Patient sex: M
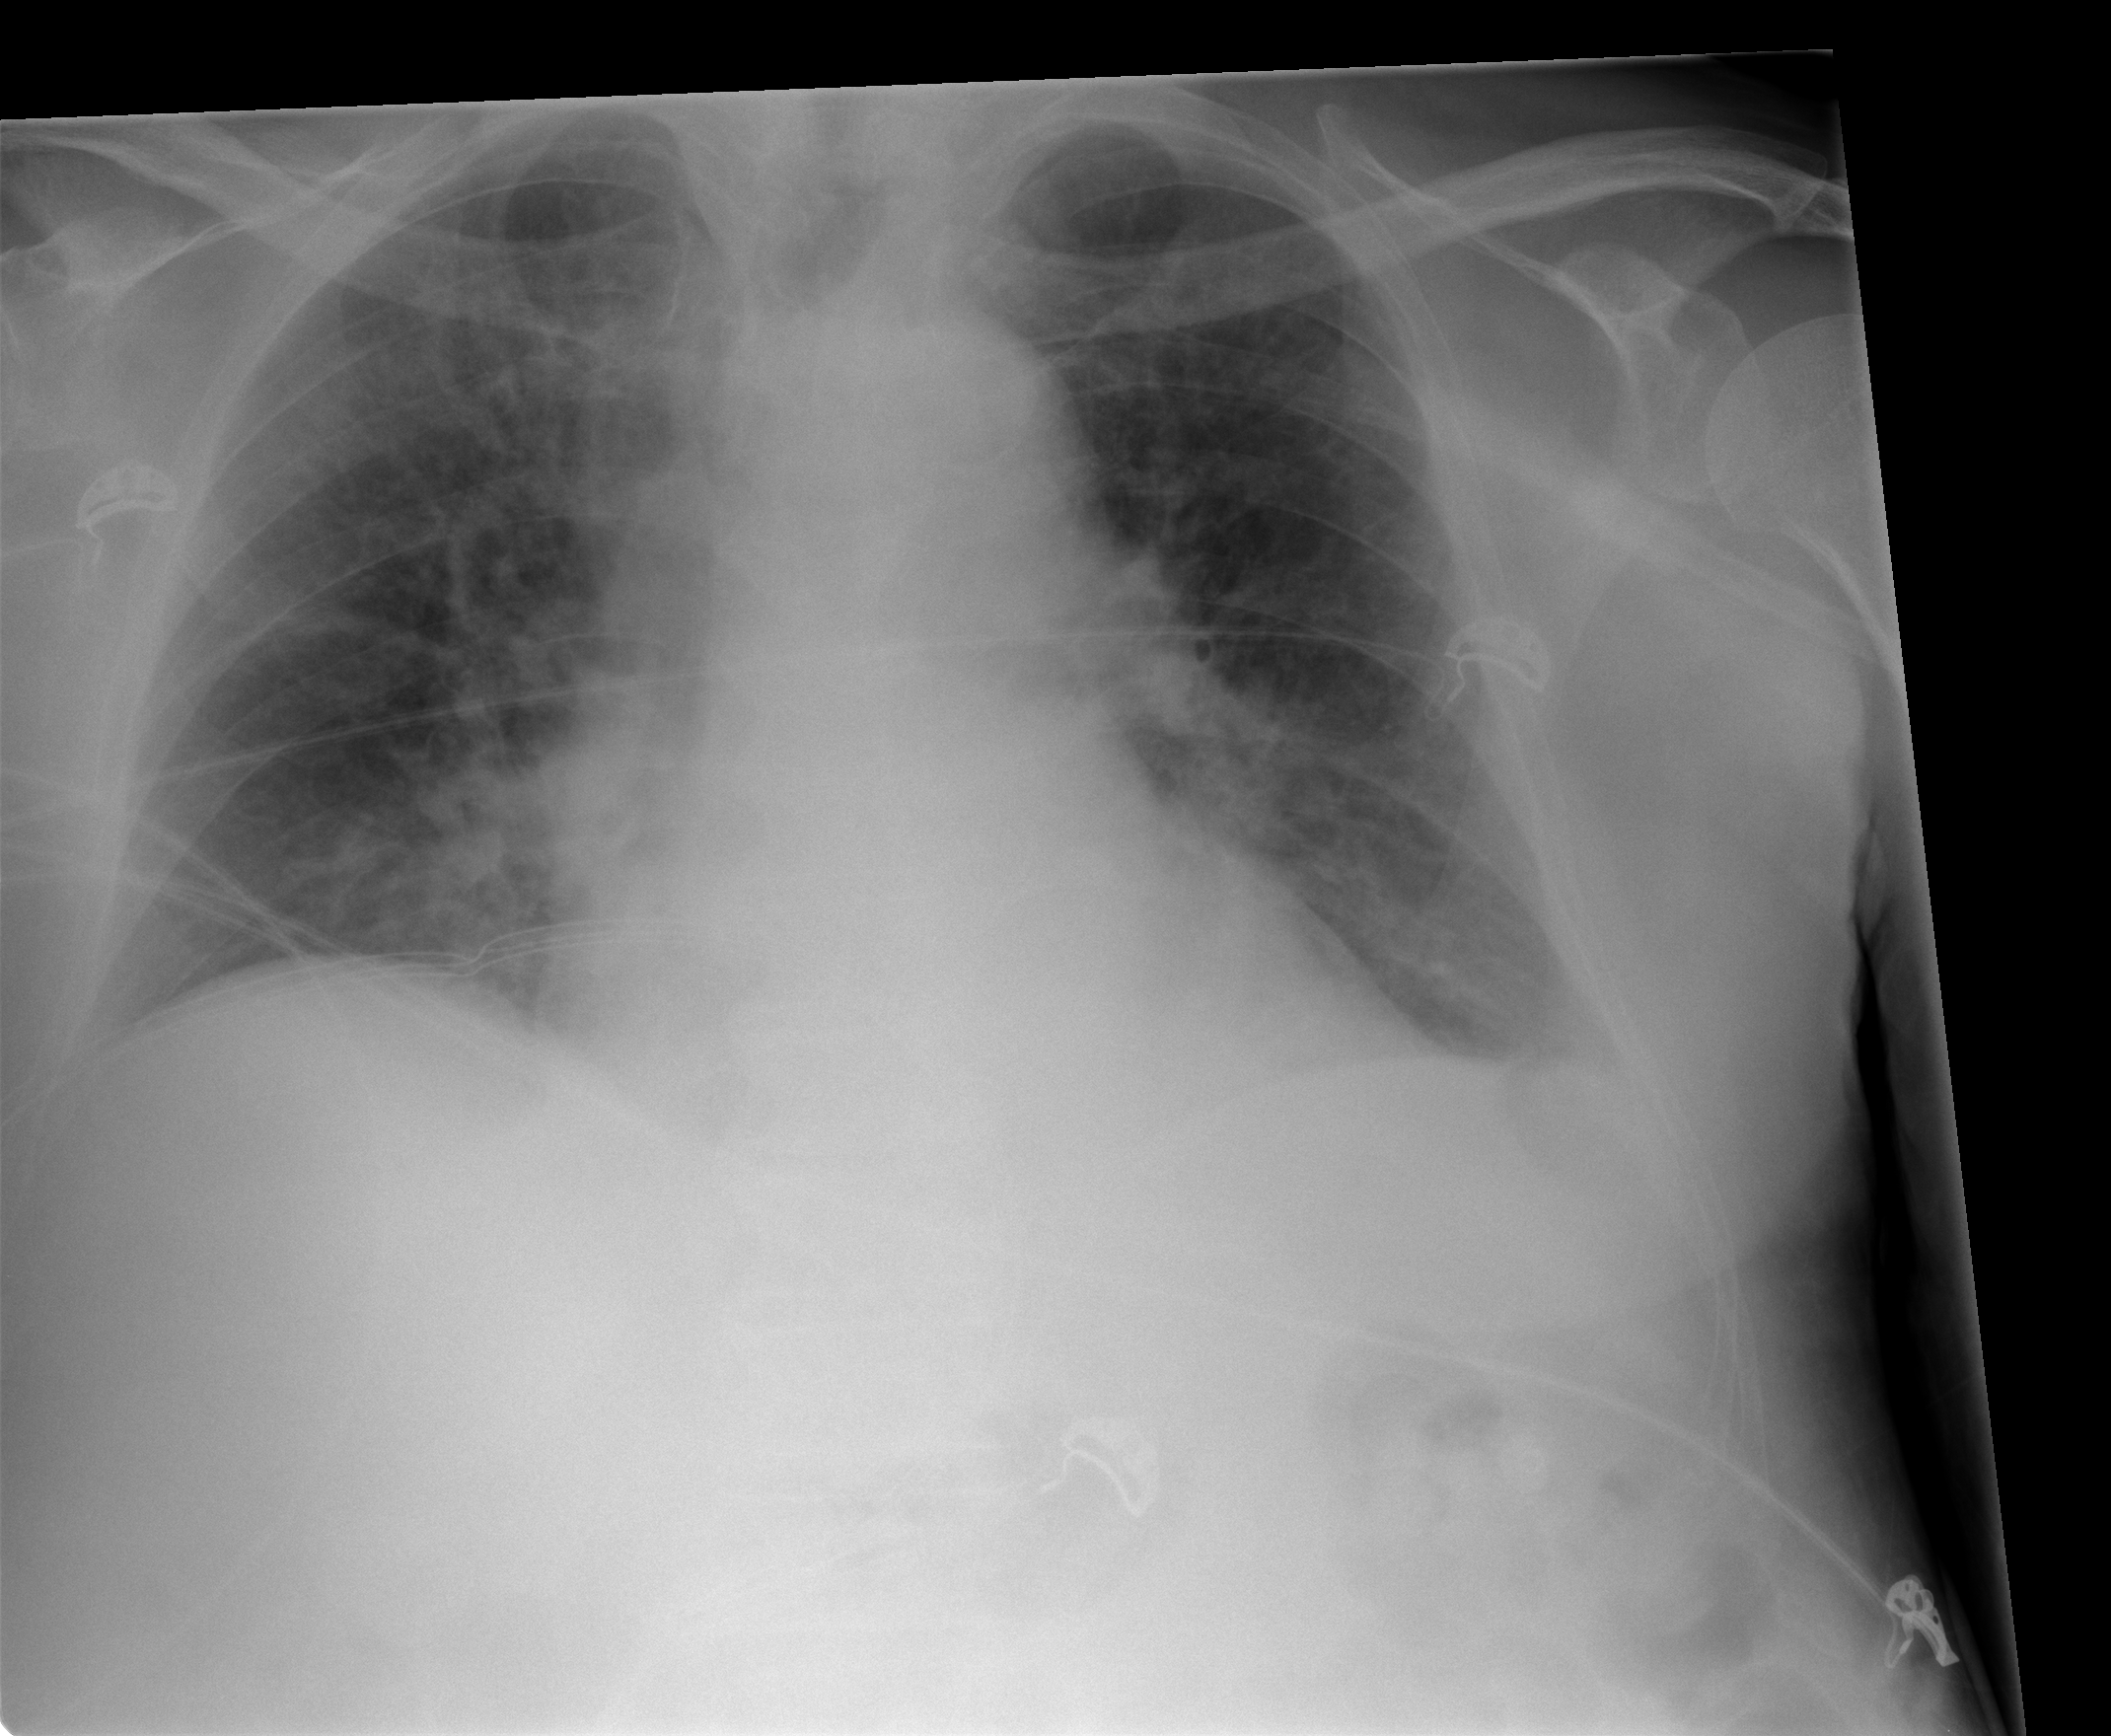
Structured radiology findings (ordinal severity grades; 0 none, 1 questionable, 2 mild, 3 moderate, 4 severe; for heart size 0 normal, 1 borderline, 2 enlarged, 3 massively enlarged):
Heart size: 1
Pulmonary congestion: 2
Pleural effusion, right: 0
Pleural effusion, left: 0
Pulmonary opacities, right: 1
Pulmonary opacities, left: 0
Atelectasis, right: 0
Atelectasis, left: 2